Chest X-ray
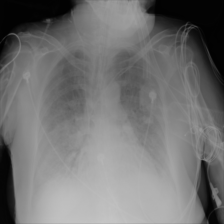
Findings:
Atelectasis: negative
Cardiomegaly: negative
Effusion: negative
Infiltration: negative
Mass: negative
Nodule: negative
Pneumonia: negative
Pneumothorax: negative
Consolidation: positive
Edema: negative
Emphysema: negative
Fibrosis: negative
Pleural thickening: negative
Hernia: negative